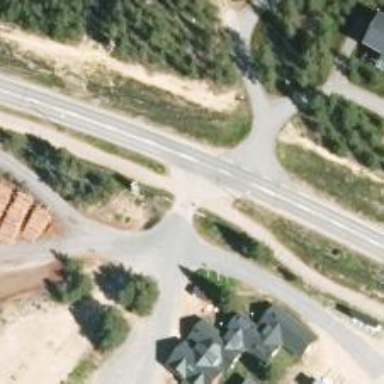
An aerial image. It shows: Informal crossing.